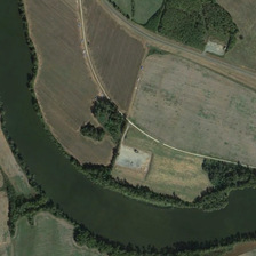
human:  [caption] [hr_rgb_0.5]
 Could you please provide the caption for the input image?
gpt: There are a lot of farmland by the river, and there are a row of trees on both sides.

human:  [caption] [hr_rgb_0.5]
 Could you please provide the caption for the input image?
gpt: There are a lot of farmland in the river with the row in both banks.

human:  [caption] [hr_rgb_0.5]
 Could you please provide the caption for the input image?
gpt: There are farmlands with stripes on both sides of the river.

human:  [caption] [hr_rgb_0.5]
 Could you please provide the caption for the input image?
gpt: this curved green river with rows of trees on its bank passes by this farm land .

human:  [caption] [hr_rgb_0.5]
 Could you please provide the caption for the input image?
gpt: At the bend of the river, there are striped farmland on both sides.